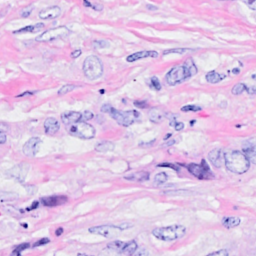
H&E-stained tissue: Breast